Field crop: maize
Growth stage: 2
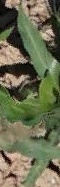
Species: maize